Question: Is there an existing implementation of a form element which looks like

Can this be made using jQuery UI?
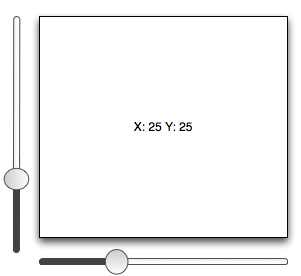
Answer: Yes, <URL>
'''
$( ".selector" ).slider( "option", "orientation", 'vertical' )
.bind("slidechange", function(event, ui) {
// update y
});
'''
Then make one with default orientation and update x